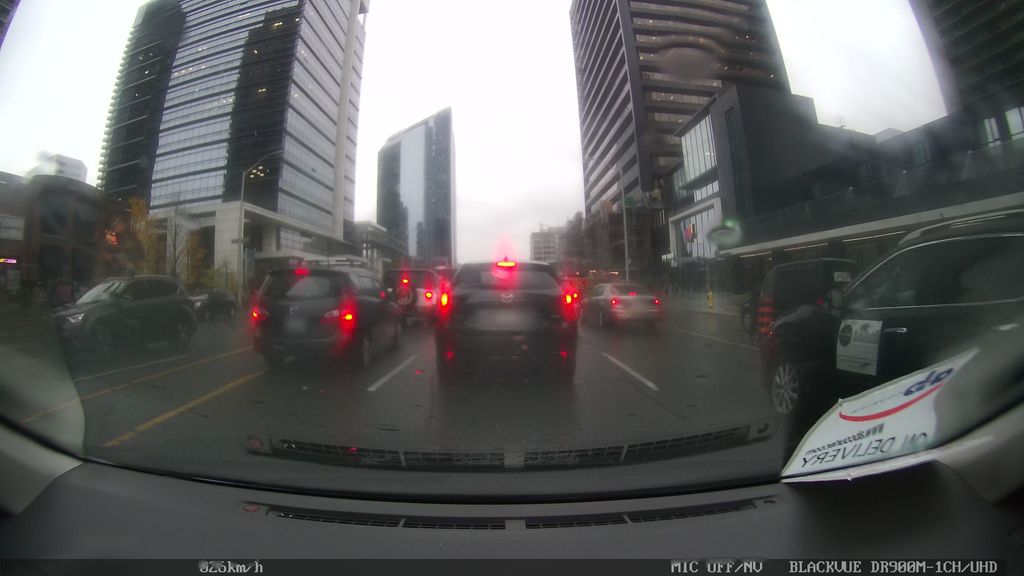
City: toronto